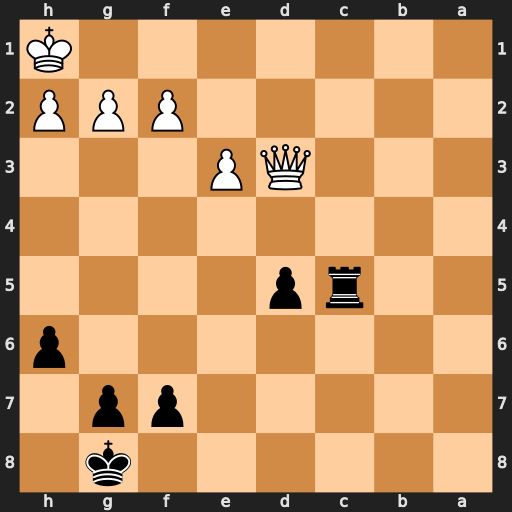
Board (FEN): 6k1/5pp1/7p/2rp4/8/3QP3/5PPP/7K
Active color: b
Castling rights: -
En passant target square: -
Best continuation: Rc1+ Qd1 Rxd1#